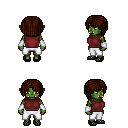
a pixel art fantasy rpg character, female body template, orc, green skin, maroon sleeveless shirt, white pants, brown pageboy hairstyle, white cloth bracers, ghillies, four views (front, back, left, right), 2x2 character sprite sheet, small pixel art, hard edges, no anti-aliasing